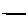
Label: line